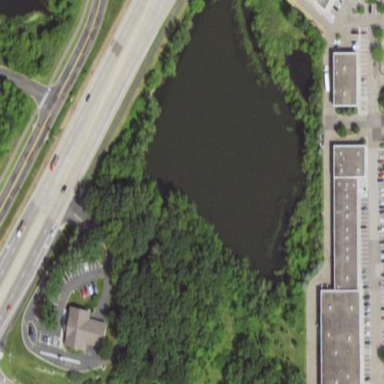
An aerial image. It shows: Peaceful pond surrounded by nature.